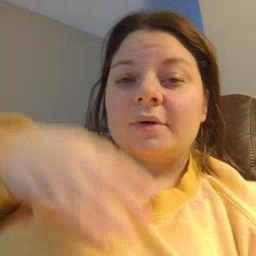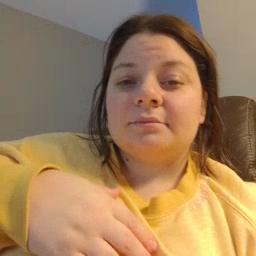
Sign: wolf